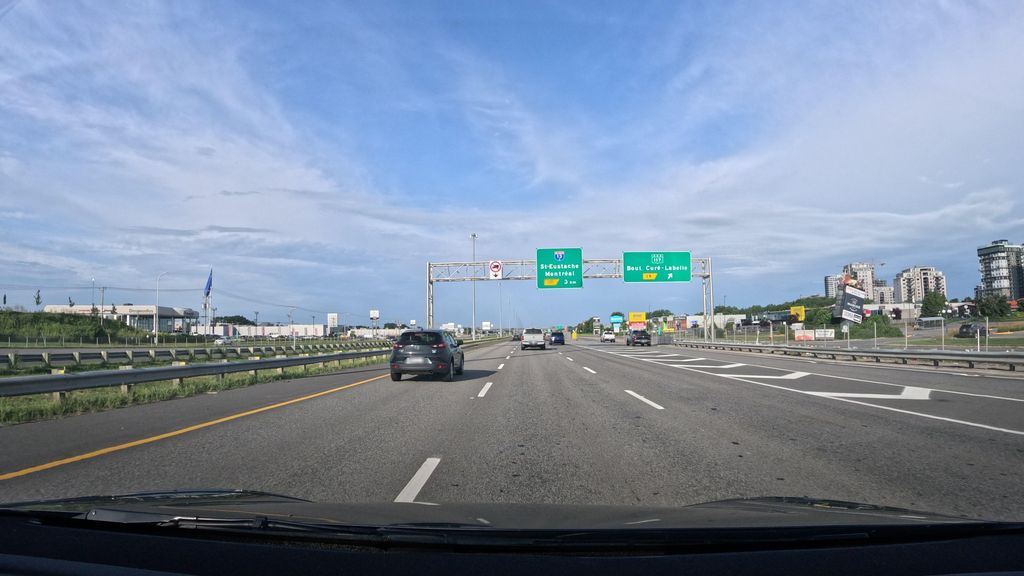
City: montreal